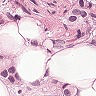
Metastatic tissue present: yes